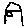
Label: house